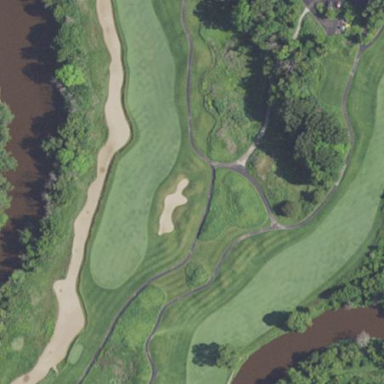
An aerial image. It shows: Sand bunker on golf course.